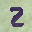
Label: 2